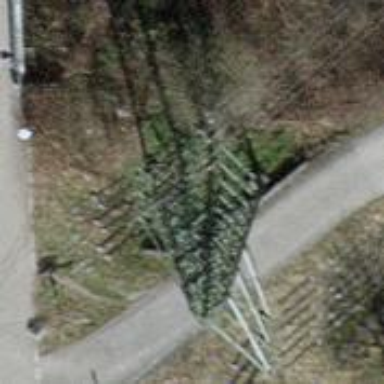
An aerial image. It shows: Power line is depicted.